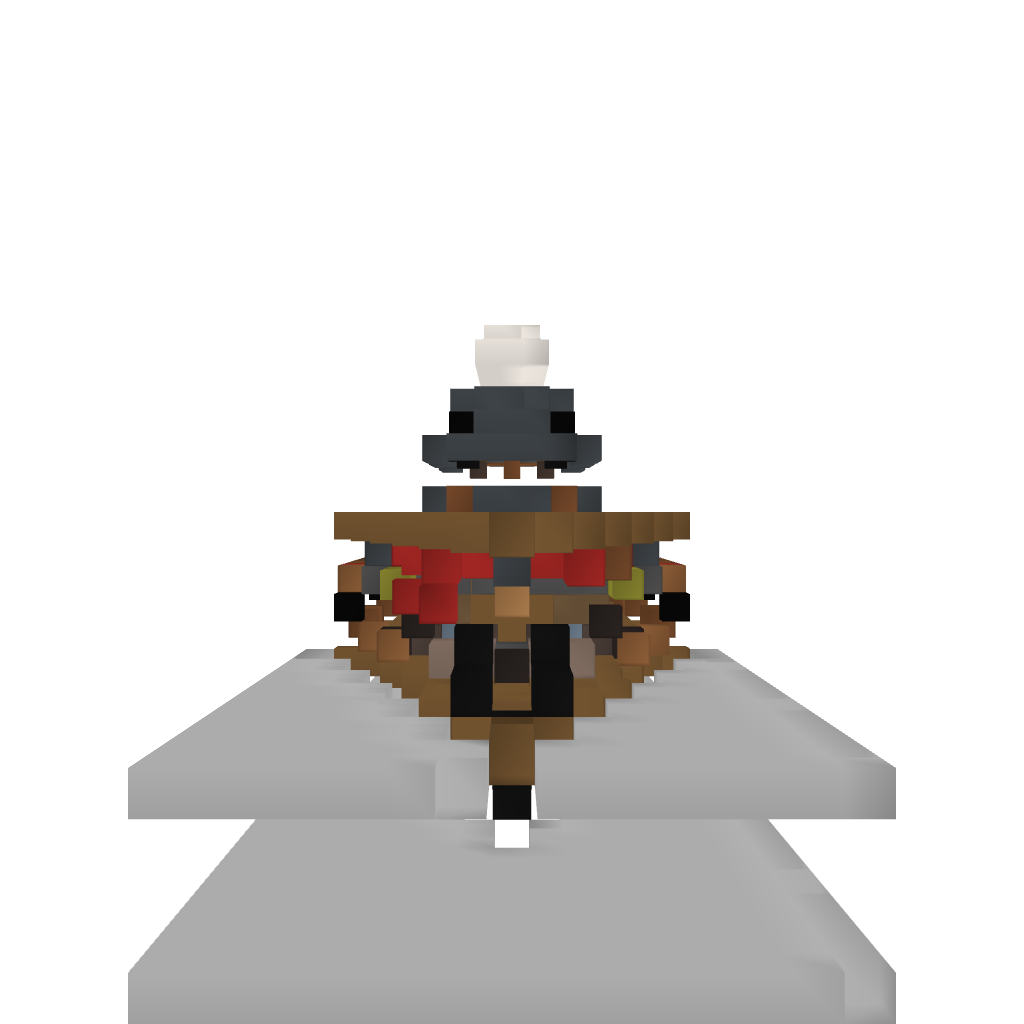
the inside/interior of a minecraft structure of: Yatch (w/ water)